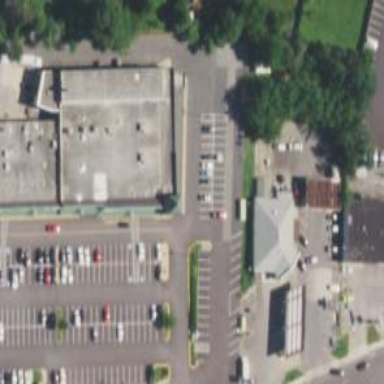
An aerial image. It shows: Pharmacy providing healthcare services.